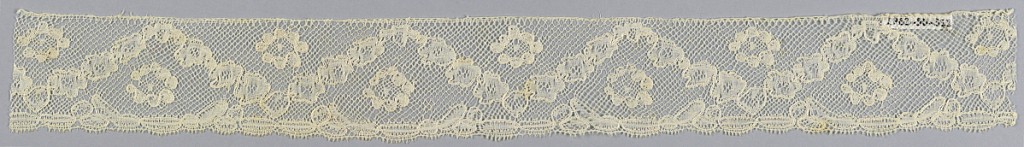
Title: Border
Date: late 18th century
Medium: silk Technique: bobbin lace made in Lille style with heavy outlining thread
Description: Border in a Lille-style pattern.